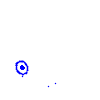
Particle: pion